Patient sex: F
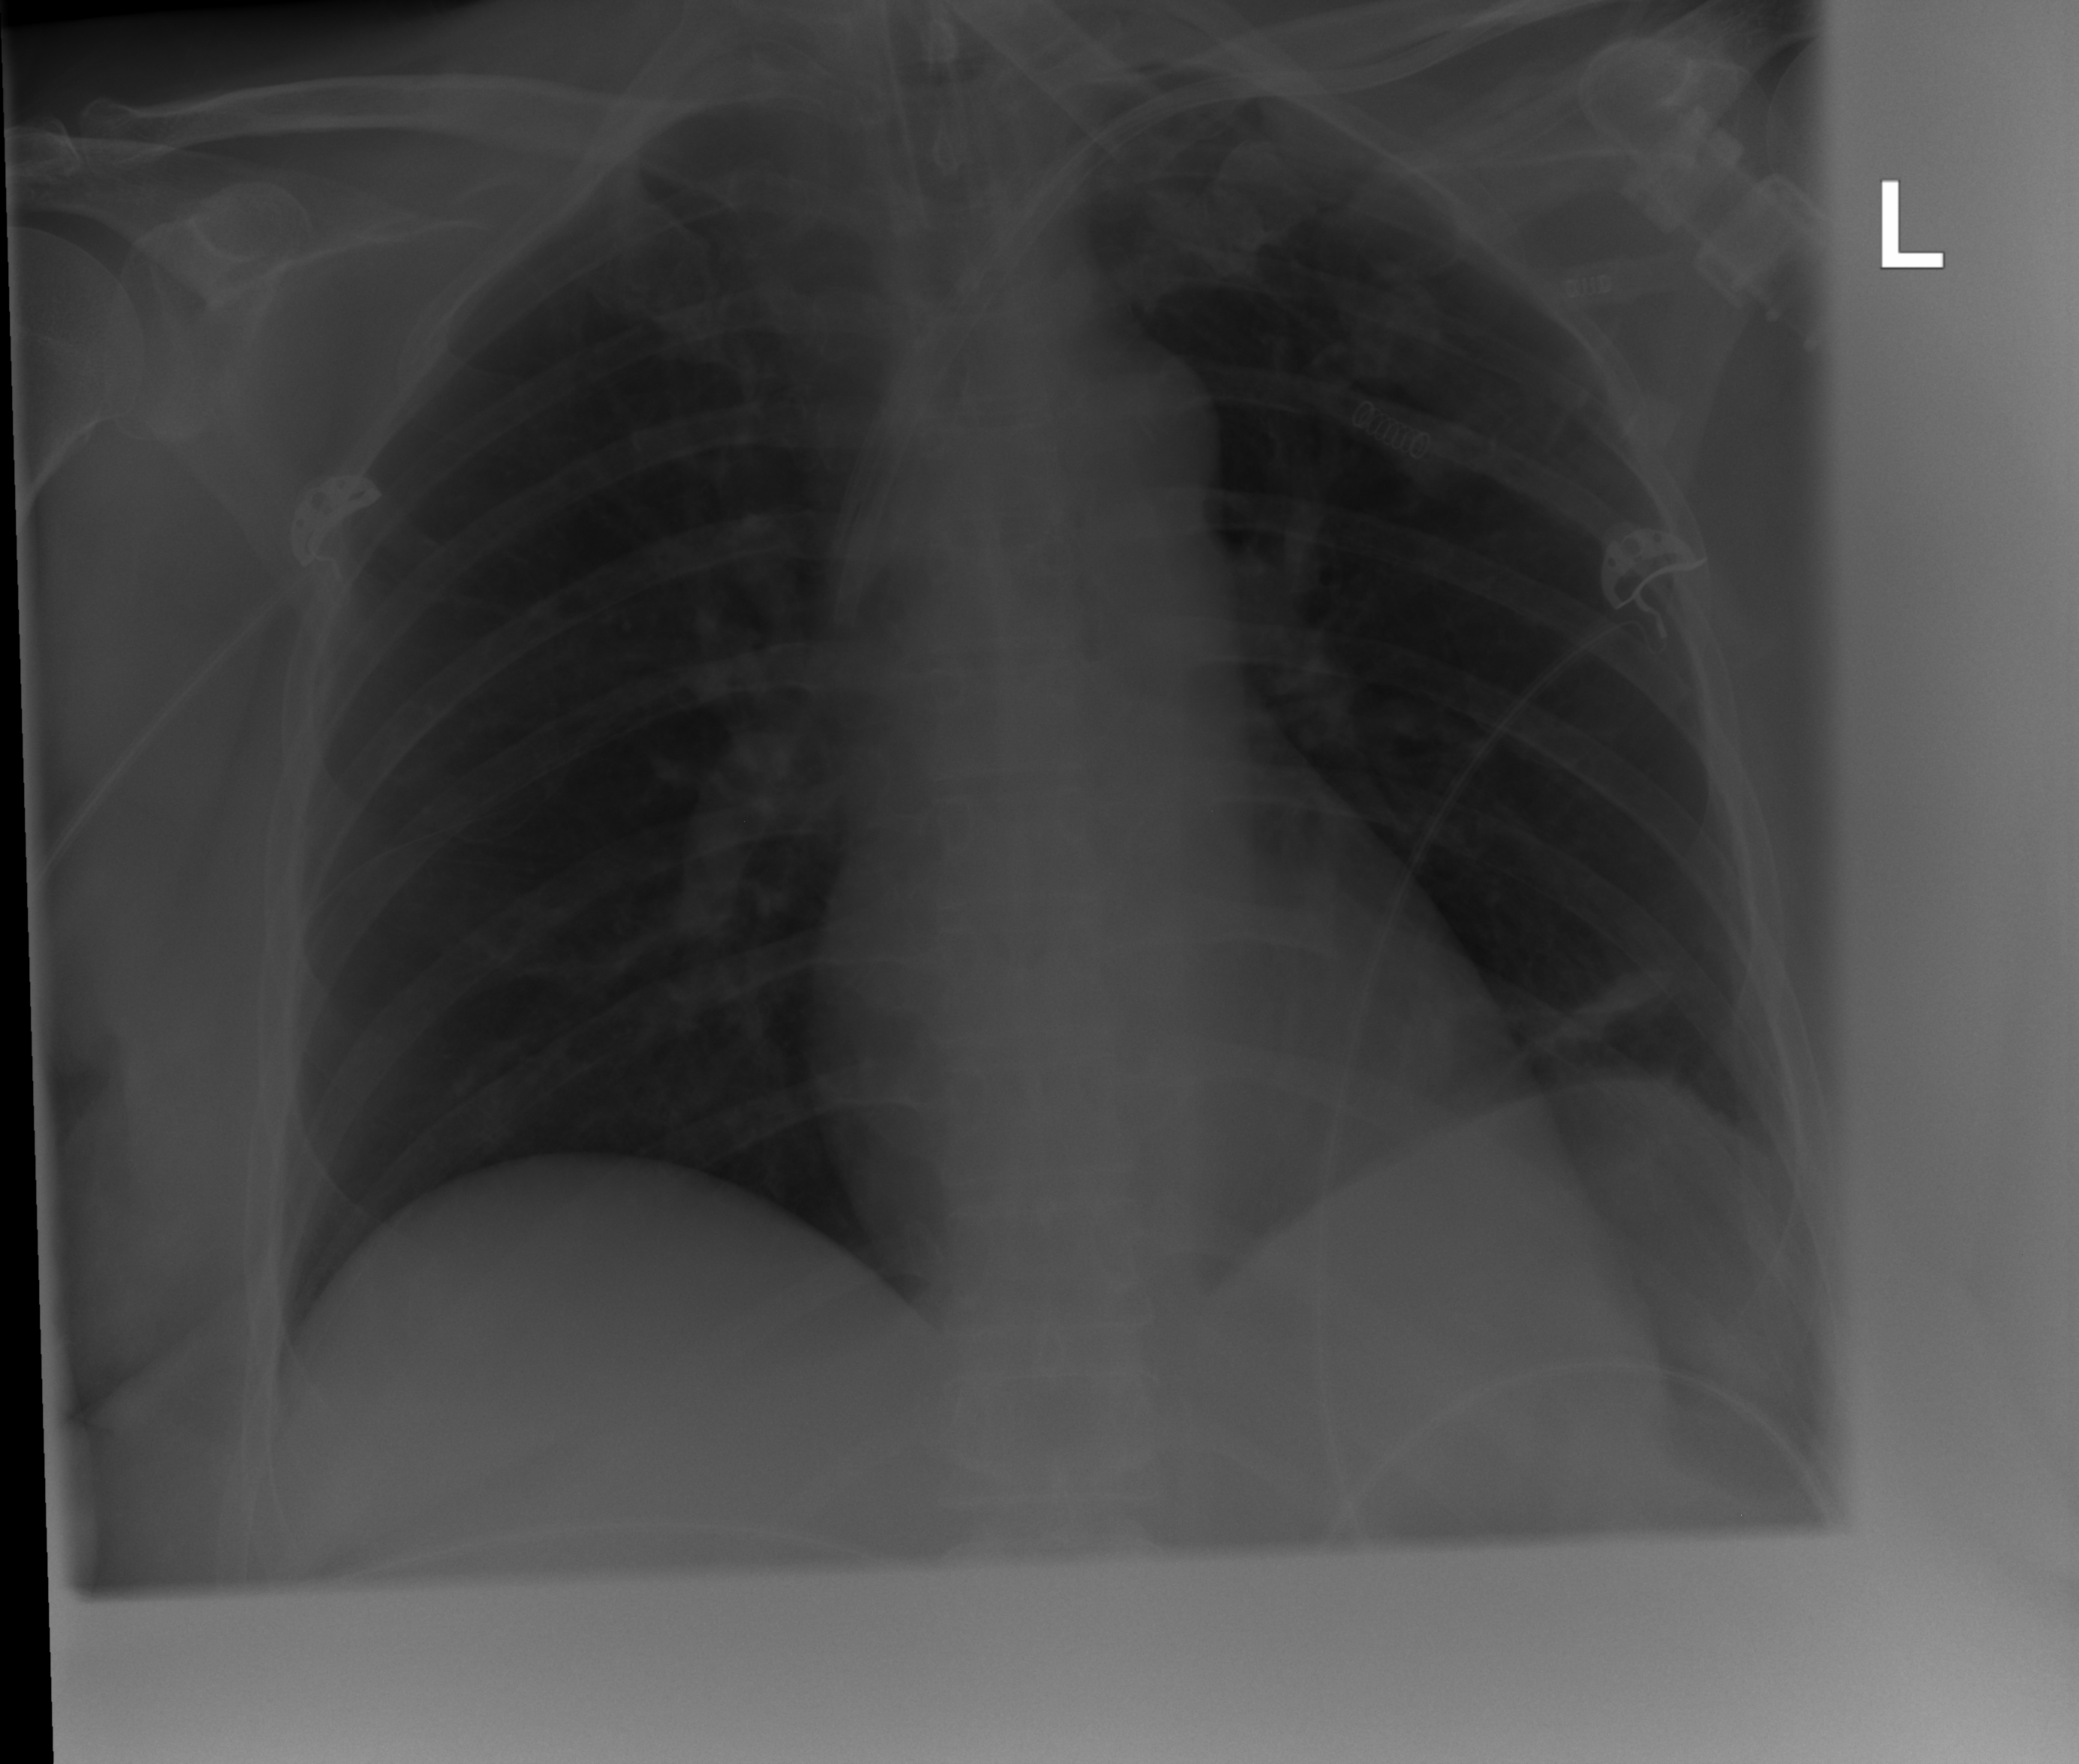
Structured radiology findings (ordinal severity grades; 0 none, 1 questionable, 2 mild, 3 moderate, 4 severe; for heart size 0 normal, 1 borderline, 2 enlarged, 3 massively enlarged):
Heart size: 0
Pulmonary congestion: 0
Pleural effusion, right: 0
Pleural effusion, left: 0
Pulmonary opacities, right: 0
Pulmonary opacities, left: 0
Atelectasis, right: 1
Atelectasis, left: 2